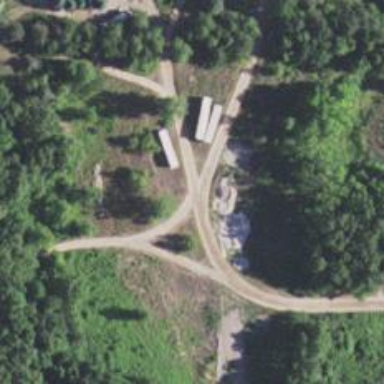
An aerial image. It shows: Path for golf carts.